Field crop: maize
Growth stage: 2
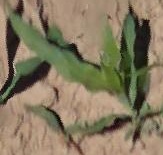
Species: maize